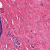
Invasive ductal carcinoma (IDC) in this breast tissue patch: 0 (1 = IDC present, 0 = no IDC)